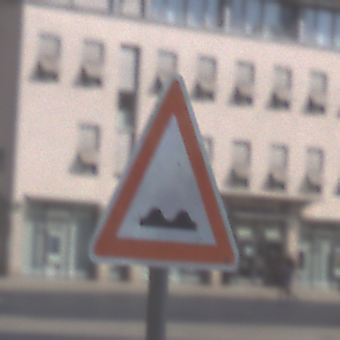
Verkehrszeichen: UnebeneFahrbahn
Umgebung: Outdoor, Urban
Tageszeit: MorningAfternoon
Wetter: Clear
Licht: Natural
Jahreszeit: NotSpecified
Kontrast: HighContrast